Question: I am trying to create below shown "up and down" control buttons using pure CSS and no Background image.

But when I added the CSS for arrows in "'li.className:after' or 'li.className:before' " the position of main boxes moved.
<URL>
Below is the Code for the same:
'''
<div class="positionCameras">
<ul>
<li title="Move Up" class="cameraLeft" id="cameraUp"></li>
<li title="Camera" class="cameraIcon"></li>
<li title="Move Down" class="cameraRight" id="cameraDown"></li>
</ul>
</div>
'''
'''
.positionCameras ul, .positionCameras li {
margin: 0;
padding: 0;
list-style: none;
display: inline-block;
}
.positionCameras li.cameraLeft, .positionCameras li.cameraIcon, .positionCameras li.cameraRight {
width: 25px;
height: 25px;
cursor: pointer;
background: #cccccc;
margin: 5px;
border-radius: 5px;
border: 1px solid #aaaaaa;
box-shadow: 1px 2px 15px #cccccc;
}
.positionCameras li.cameraLeft:before {
content:" ";
width: 0;
height: 0;
border-style: solid;
border-width: 0 5px 10px 5px;
border-color: transparent transparent #007bff transparent;
}
.positionCameras li.cameraIcon {
cursor: default;
}
.positionCameras li.cameraRight:before {
width: 0;
height: 0;
border-style: solid;
border-width: 8.7px 5px 0 5px;
border-color: #007bff transparent transparent transparent;
}
'''
Let me know if you need any other information.
Please suggest.
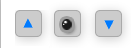
Answer: If you set pseudo to 'display:inline-block' (or any other values but inline.) you can size it.
Then,
1. to center it: text-align:center on parent.
2. To vertical-align it : line-height:20px (25px -5px wich is half of the height of pseudo element) and set : vertical-align:middle to pseudo element:
<URL>
'''
.positionCameras ul, .positionCameras li {
margin: 0;
padding: 0;
list-style: none;
display: inline-block;
vertical-align:top;/* UPDATE*/
}
.positionCameras li.cameraLeft, .positionCameras li.cameraIcon, .positionCameras li.cameraRight {
width: 25px;
height: 25px;
cursor: pointer;
background: #cccccc;
margin: 5px;
border-radius: 5px;
border: 1px solid #aaaaaa;
box-shadow: 1px 2px 15px #cccccc;
text-align:center;/* UPDATE*/
line-height:20px;/* UPDATE*/
}
.positionCameras li.cameraLeft:before {
content:"";
display:inline-block;/* UPDATE*/
width: 0;
height: 0;
vertical-align:middle;/* UPDATE*/
border-style: solid;
border-width: 0 5px 10px 5px;
border-color: transparent transparent #007bff transparent;
}
.positionCameras li.cameraIcon {
cursor: default;
}
.positionCameras li.cameraRight:before {
width: 0;
height: 0;
border-style: solid;
border-width: 8.7px 5px 0 5px;
border-color: #007bff transparent transparent transparent;
}
'''